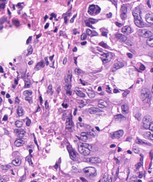
Tumor epithelial tissue: yes
Tumor-associated stroma tissue: no
Normal tissue: no